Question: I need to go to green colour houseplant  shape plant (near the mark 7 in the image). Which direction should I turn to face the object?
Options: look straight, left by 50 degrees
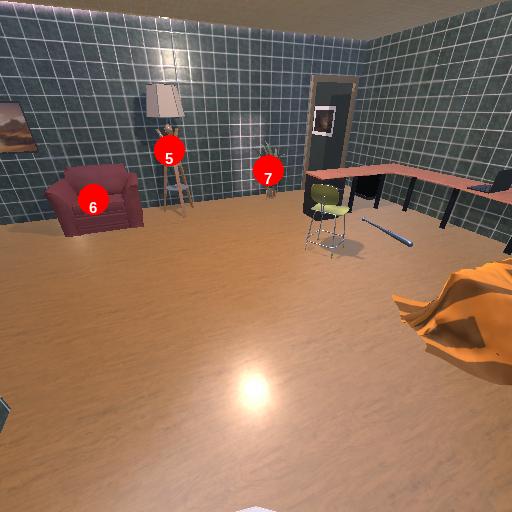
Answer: look straight